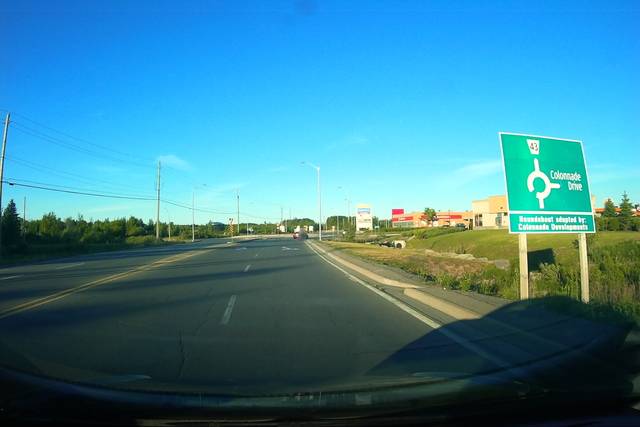
Region: Canada
Coordinates: 45.031, -75.634